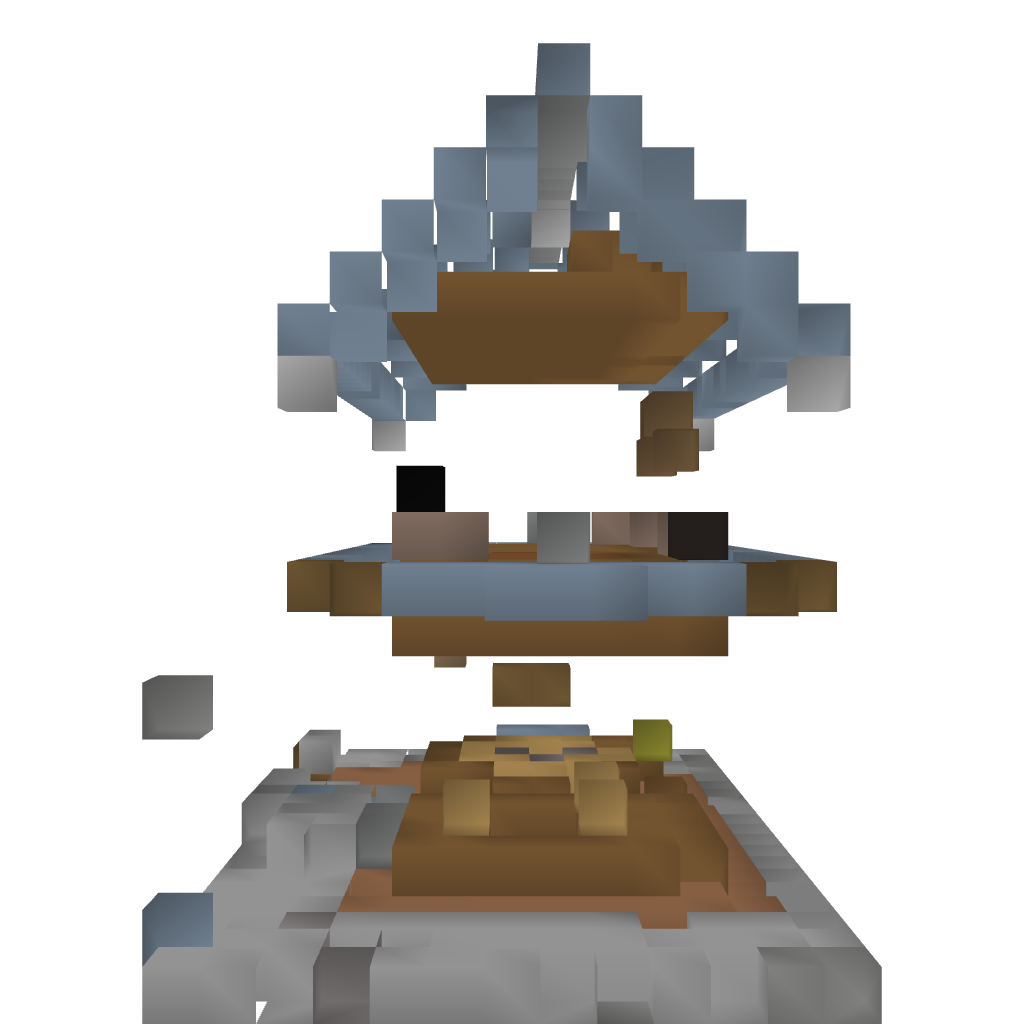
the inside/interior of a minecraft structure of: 2 story rustic house